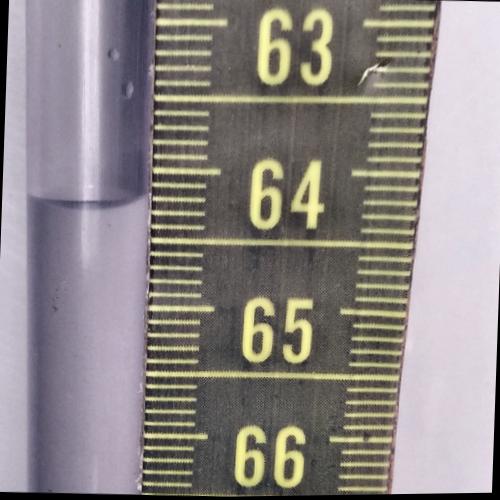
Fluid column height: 64.2 cm